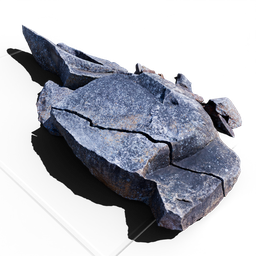
Label: nature